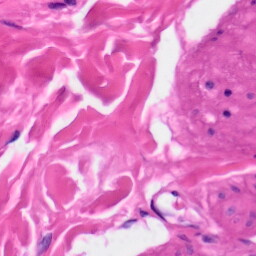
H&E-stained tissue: Skin